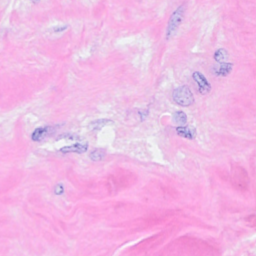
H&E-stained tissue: Breast